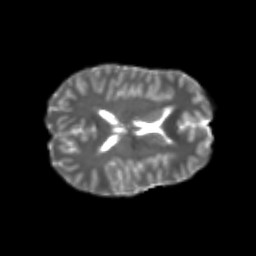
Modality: T2w
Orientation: axial
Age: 20
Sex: female
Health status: healthy
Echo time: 0.074 s